Field crop: maize
Growth stage: 2
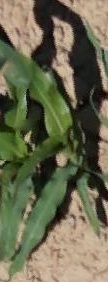
Species: maize